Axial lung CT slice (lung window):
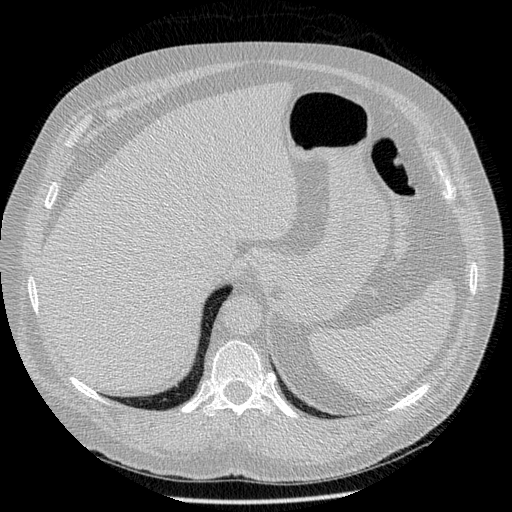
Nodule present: no